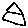
Label: house